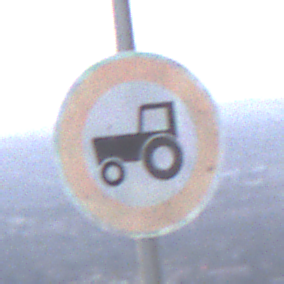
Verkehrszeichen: VerbotKraftfahrzeugeZuegeNichtSchneller25
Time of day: SunriseSunset
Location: Outdoor (Suburban)
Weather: Clear
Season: NotSpecified
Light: Natural